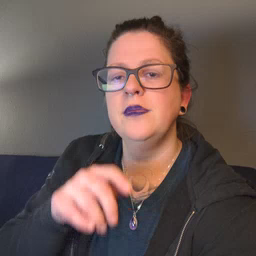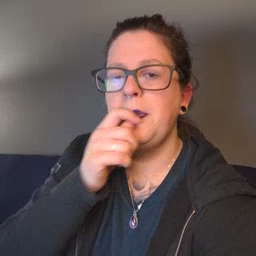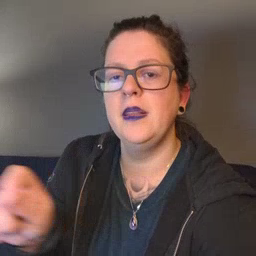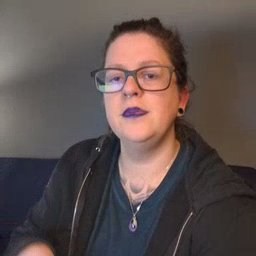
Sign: pen